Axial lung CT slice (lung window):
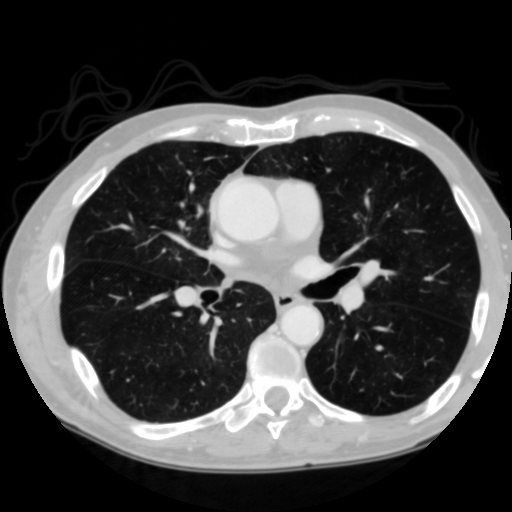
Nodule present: no